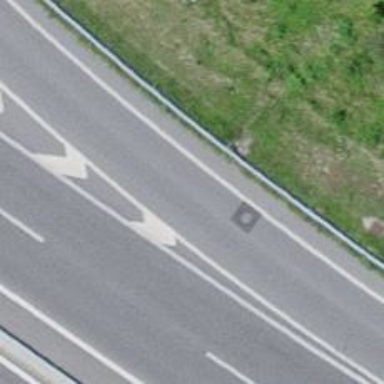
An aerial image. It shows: Asphalt motorway link.